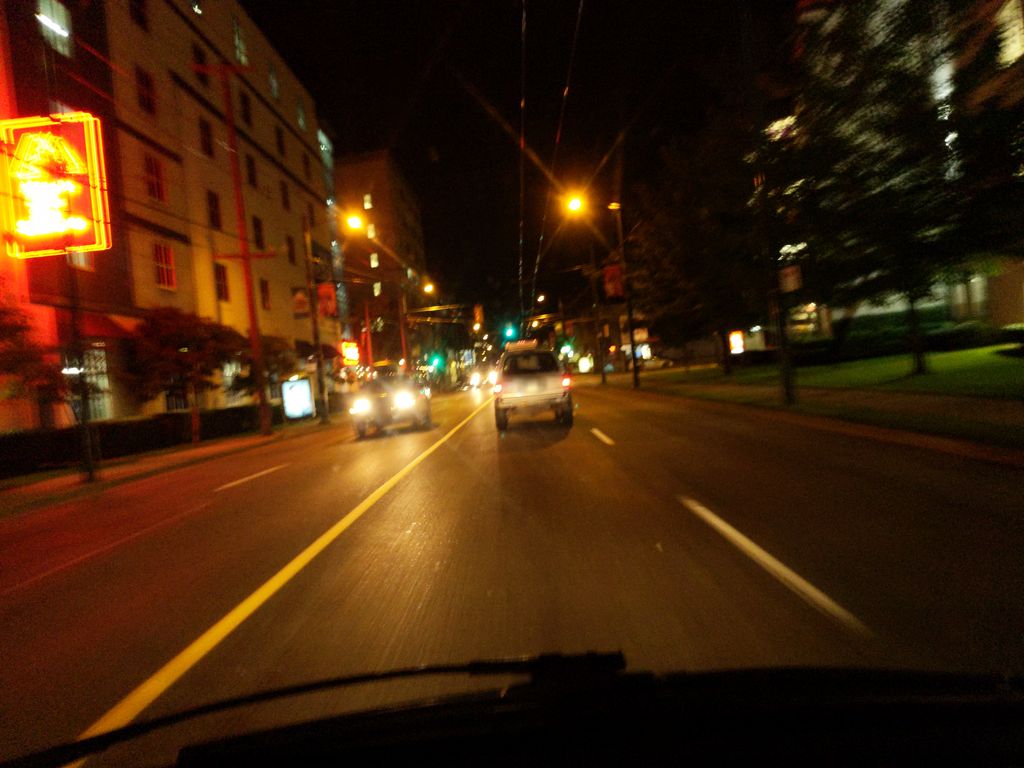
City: vancouver